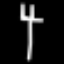
Label: fork